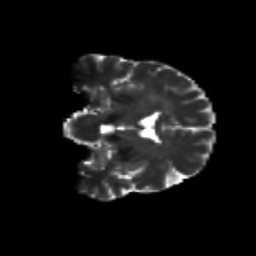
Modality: T2w
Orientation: coronal
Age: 56
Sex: male
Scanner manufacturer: siemens
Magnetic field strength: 3 T
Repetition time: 8.6 s
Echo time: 0.095 s